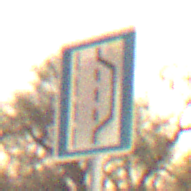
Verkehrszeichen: NothalteUndPannenbucht
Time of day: Night
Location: Outdoor (Nature)
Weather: Clear
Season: NotSpecified
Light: Natural